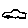
Label: car